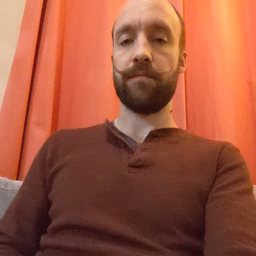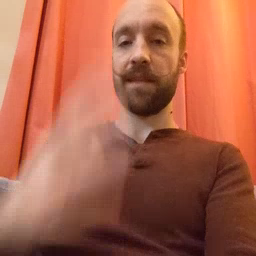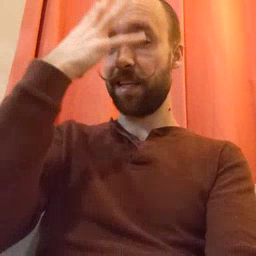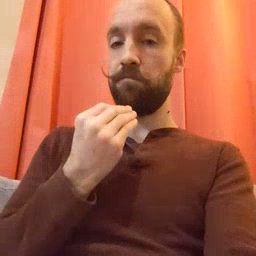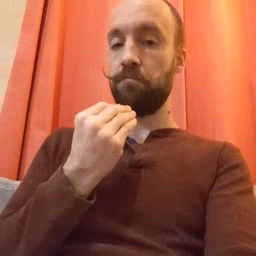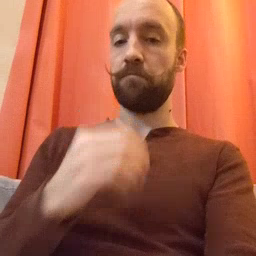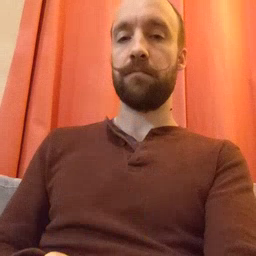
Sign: sleep